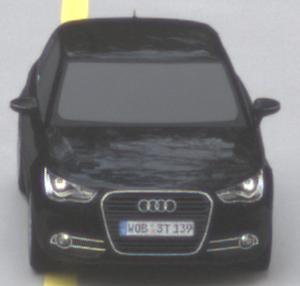
Make: Audi
Model: A1 Sportback 1.2 TFSI
Detailed model: A1 (8X) Sportback
Model produced from: 2012/03
Model produced until: 2014/11
Doors: 5
Color: black
Road condition: dry road
Daytime: morning or afternoon
Contrast: low contrast